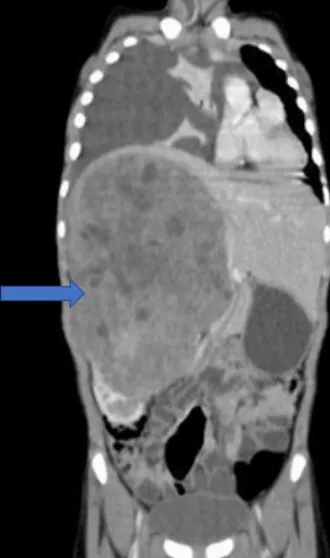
CECT abdomen showing a large heterogeneously enhancing mass with necrotic areas in the right retroperitoneum having a "claw shape" arising from the right kidney and extending across the midline to the left side with a normal left kidney. . A right-sided massive pleural effusion with adjacent passive atelectasis can be seen.
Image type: radiology (ct)